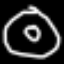
Label: donut